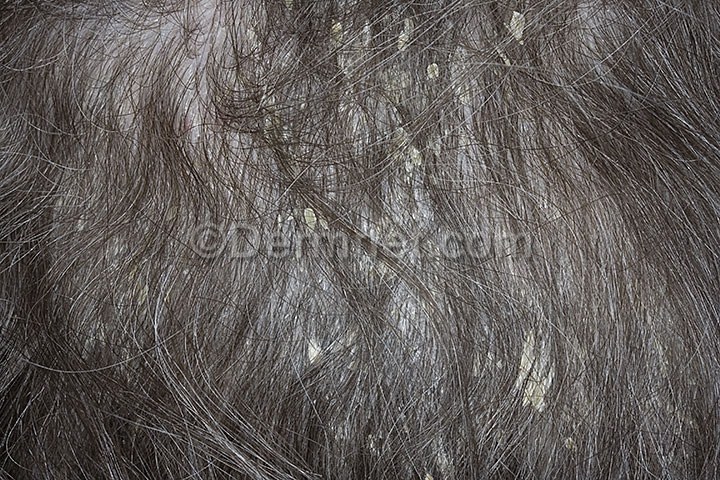
Disease: Psoriasis pictures Lichen Planus and related diseases